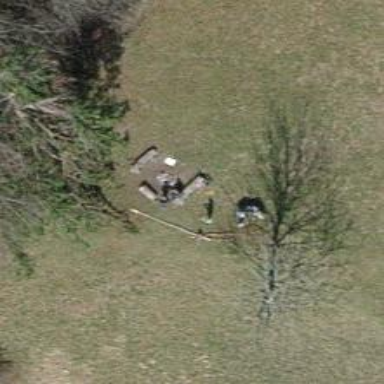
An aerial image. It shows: BBQ amenity.